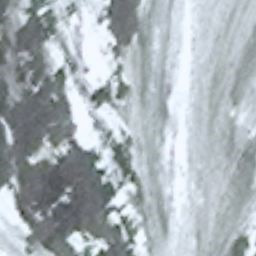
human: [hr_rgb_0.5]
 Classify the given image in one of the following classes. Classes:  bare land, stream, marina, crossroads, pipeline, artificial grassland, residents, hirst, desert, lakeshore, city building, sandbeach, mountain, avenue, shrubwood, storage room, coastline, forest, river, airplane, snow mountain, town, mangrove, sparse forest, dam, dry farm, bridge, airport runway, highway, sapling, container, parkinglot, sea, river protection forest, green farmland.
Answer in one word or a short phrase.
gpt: snow mountain